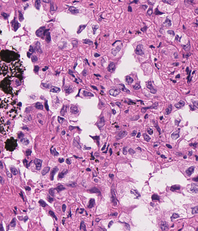
Tumor epithelial tissue: yes
Tumor-associated stroma tissue: yes
Normal tissue: no